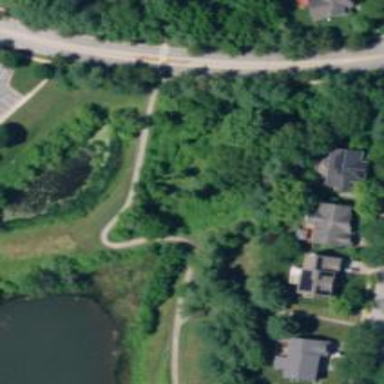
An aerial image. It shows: Asphalt path with excellent trail visibility.